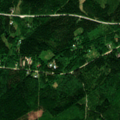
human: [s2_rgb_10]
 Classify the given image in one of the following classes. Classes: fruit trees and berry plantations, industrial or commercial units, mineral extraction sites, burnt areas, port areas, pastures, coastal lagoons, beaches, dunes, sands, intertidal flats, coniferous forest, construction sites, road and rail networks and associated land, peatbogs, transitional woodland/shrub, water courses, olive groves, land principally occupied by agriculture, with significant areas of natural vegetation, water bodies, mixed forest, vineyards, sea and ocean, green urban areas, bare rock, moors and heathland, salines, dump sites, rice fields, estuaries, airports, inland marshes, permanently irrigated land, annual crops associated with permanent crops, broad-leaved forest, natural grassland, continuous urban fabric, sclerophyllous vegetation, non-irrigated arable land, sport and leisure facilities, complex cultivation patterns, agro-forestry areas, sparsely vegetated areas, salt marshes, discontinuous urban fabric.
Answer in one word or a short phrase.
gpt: broad-leaved forest, mixed forest